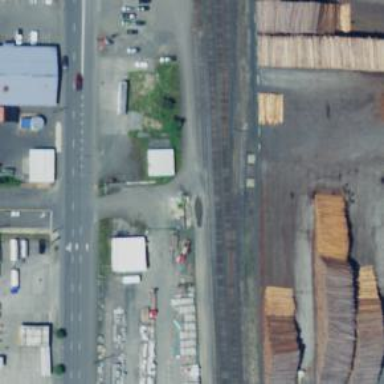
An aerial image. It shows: Rail spur service.